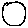
Label: circle